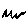
Label: zigzag